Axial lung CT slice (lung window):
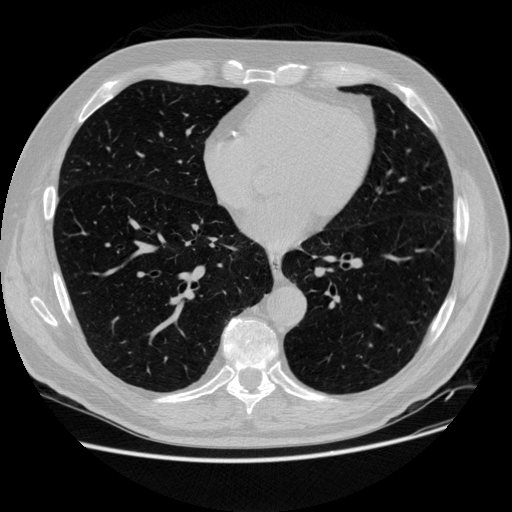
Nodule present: no